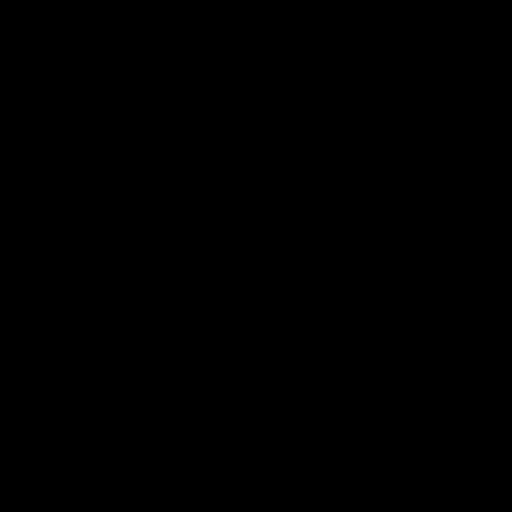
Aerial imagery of beach in Florida named Navarre Beach containing open water, barren land, high intensity development, medium intensity development, low intensity development, and open development